八年级 · 度量几何学
所示, 图中的 $\angle 1=$

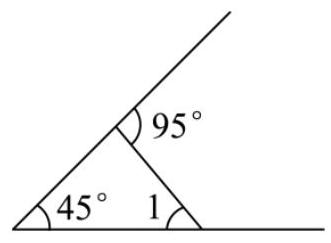
答案: 50